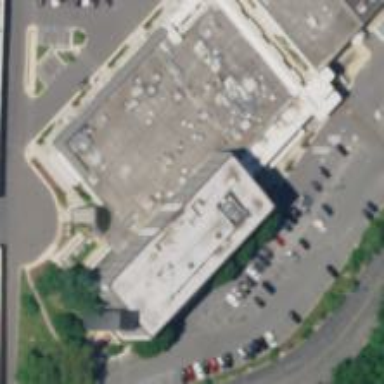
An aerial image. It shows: Healthcare clinic.